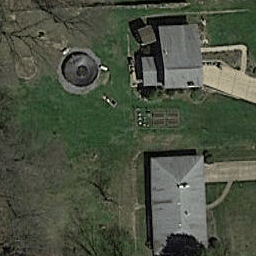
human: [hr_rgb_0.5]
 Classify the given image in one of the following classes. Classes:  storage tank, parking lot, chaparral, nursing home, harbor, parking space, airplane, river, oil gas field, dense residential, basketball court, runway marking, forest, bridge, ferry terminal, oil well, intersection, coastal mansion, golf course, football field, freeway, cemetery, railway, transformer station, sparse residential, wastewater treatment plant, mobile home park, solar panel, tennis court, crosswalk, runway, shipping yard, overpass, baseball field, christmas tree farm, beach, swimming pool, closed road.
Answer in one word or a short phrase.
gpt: sparse residential